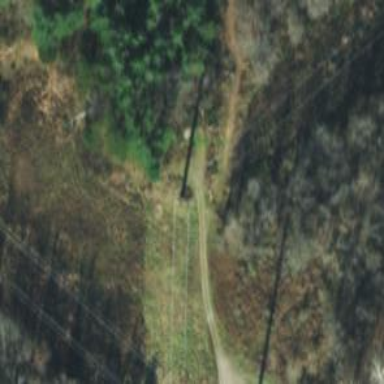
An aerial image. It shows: Power tower.